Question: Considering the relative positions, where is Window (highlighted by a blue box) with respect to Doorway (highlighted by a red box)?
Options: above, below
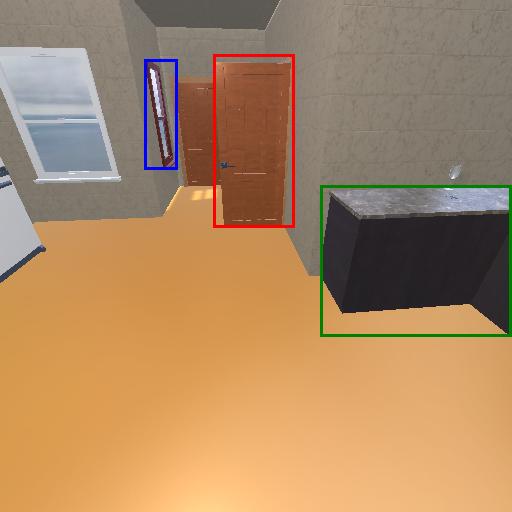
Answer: above